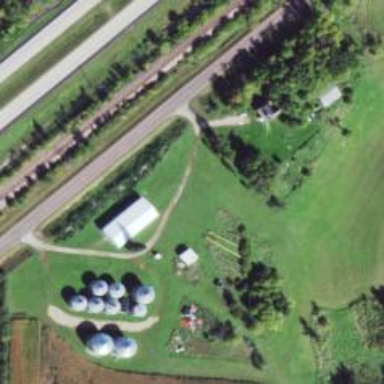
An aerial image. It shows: Farmyard area.